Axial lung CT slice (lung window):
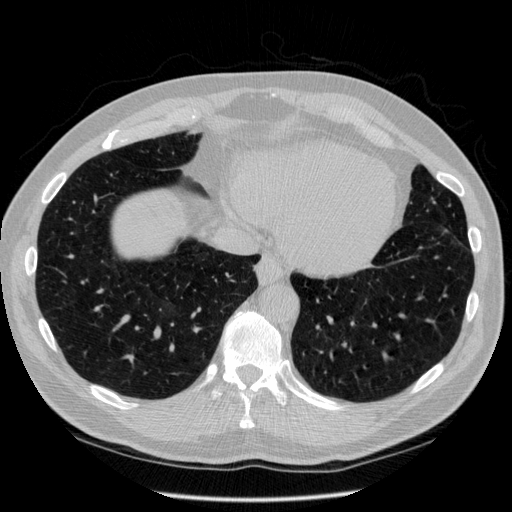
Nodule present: no